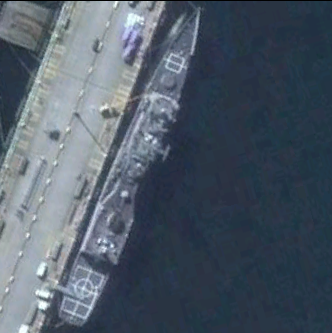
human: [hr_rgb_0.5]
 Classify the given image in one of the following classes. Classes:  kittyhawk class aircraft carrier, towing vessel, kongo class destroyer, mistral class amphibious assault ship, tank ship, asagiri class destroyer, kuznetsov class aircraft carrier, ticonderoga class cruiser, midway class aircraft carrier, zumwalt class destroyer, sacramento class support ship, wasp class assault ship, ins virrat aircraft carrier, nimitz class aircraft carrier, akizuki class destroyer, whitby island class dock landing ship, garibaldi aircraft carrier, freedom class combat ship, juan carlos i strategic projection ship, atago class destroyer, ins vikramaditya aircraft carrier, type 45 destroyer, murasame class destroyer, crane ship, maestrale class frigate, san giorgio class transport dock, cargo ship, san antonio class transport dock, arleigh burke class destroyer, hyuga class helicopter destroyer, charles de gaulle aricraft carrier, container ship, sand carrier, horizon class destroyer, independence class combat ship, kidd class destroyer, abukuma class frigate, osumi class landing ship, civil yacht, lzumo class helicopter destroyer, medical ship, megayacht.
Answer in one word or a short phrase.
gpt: Ticonderoga class cruiser